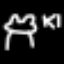
Label: frog